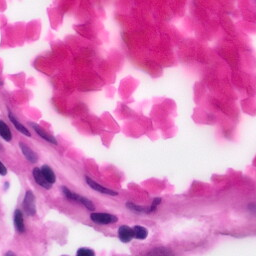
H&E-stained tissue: Pancreatic